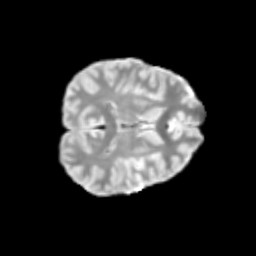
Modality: T2w
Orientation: axial
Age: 11
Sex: male
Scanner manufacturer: siemens
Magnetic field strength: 3 T
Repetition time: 3.8 s
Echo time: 0.07 s